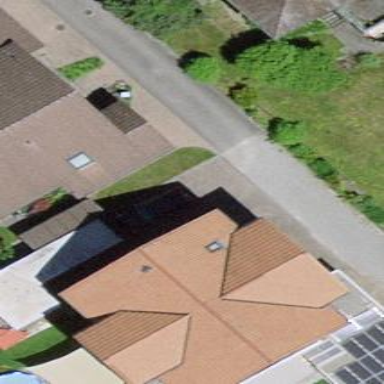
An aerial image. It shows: Residential building.